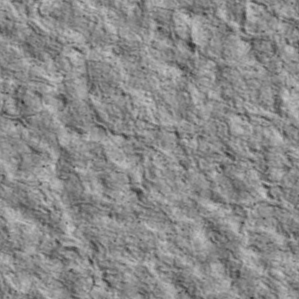
Label: non_frost